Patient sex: M
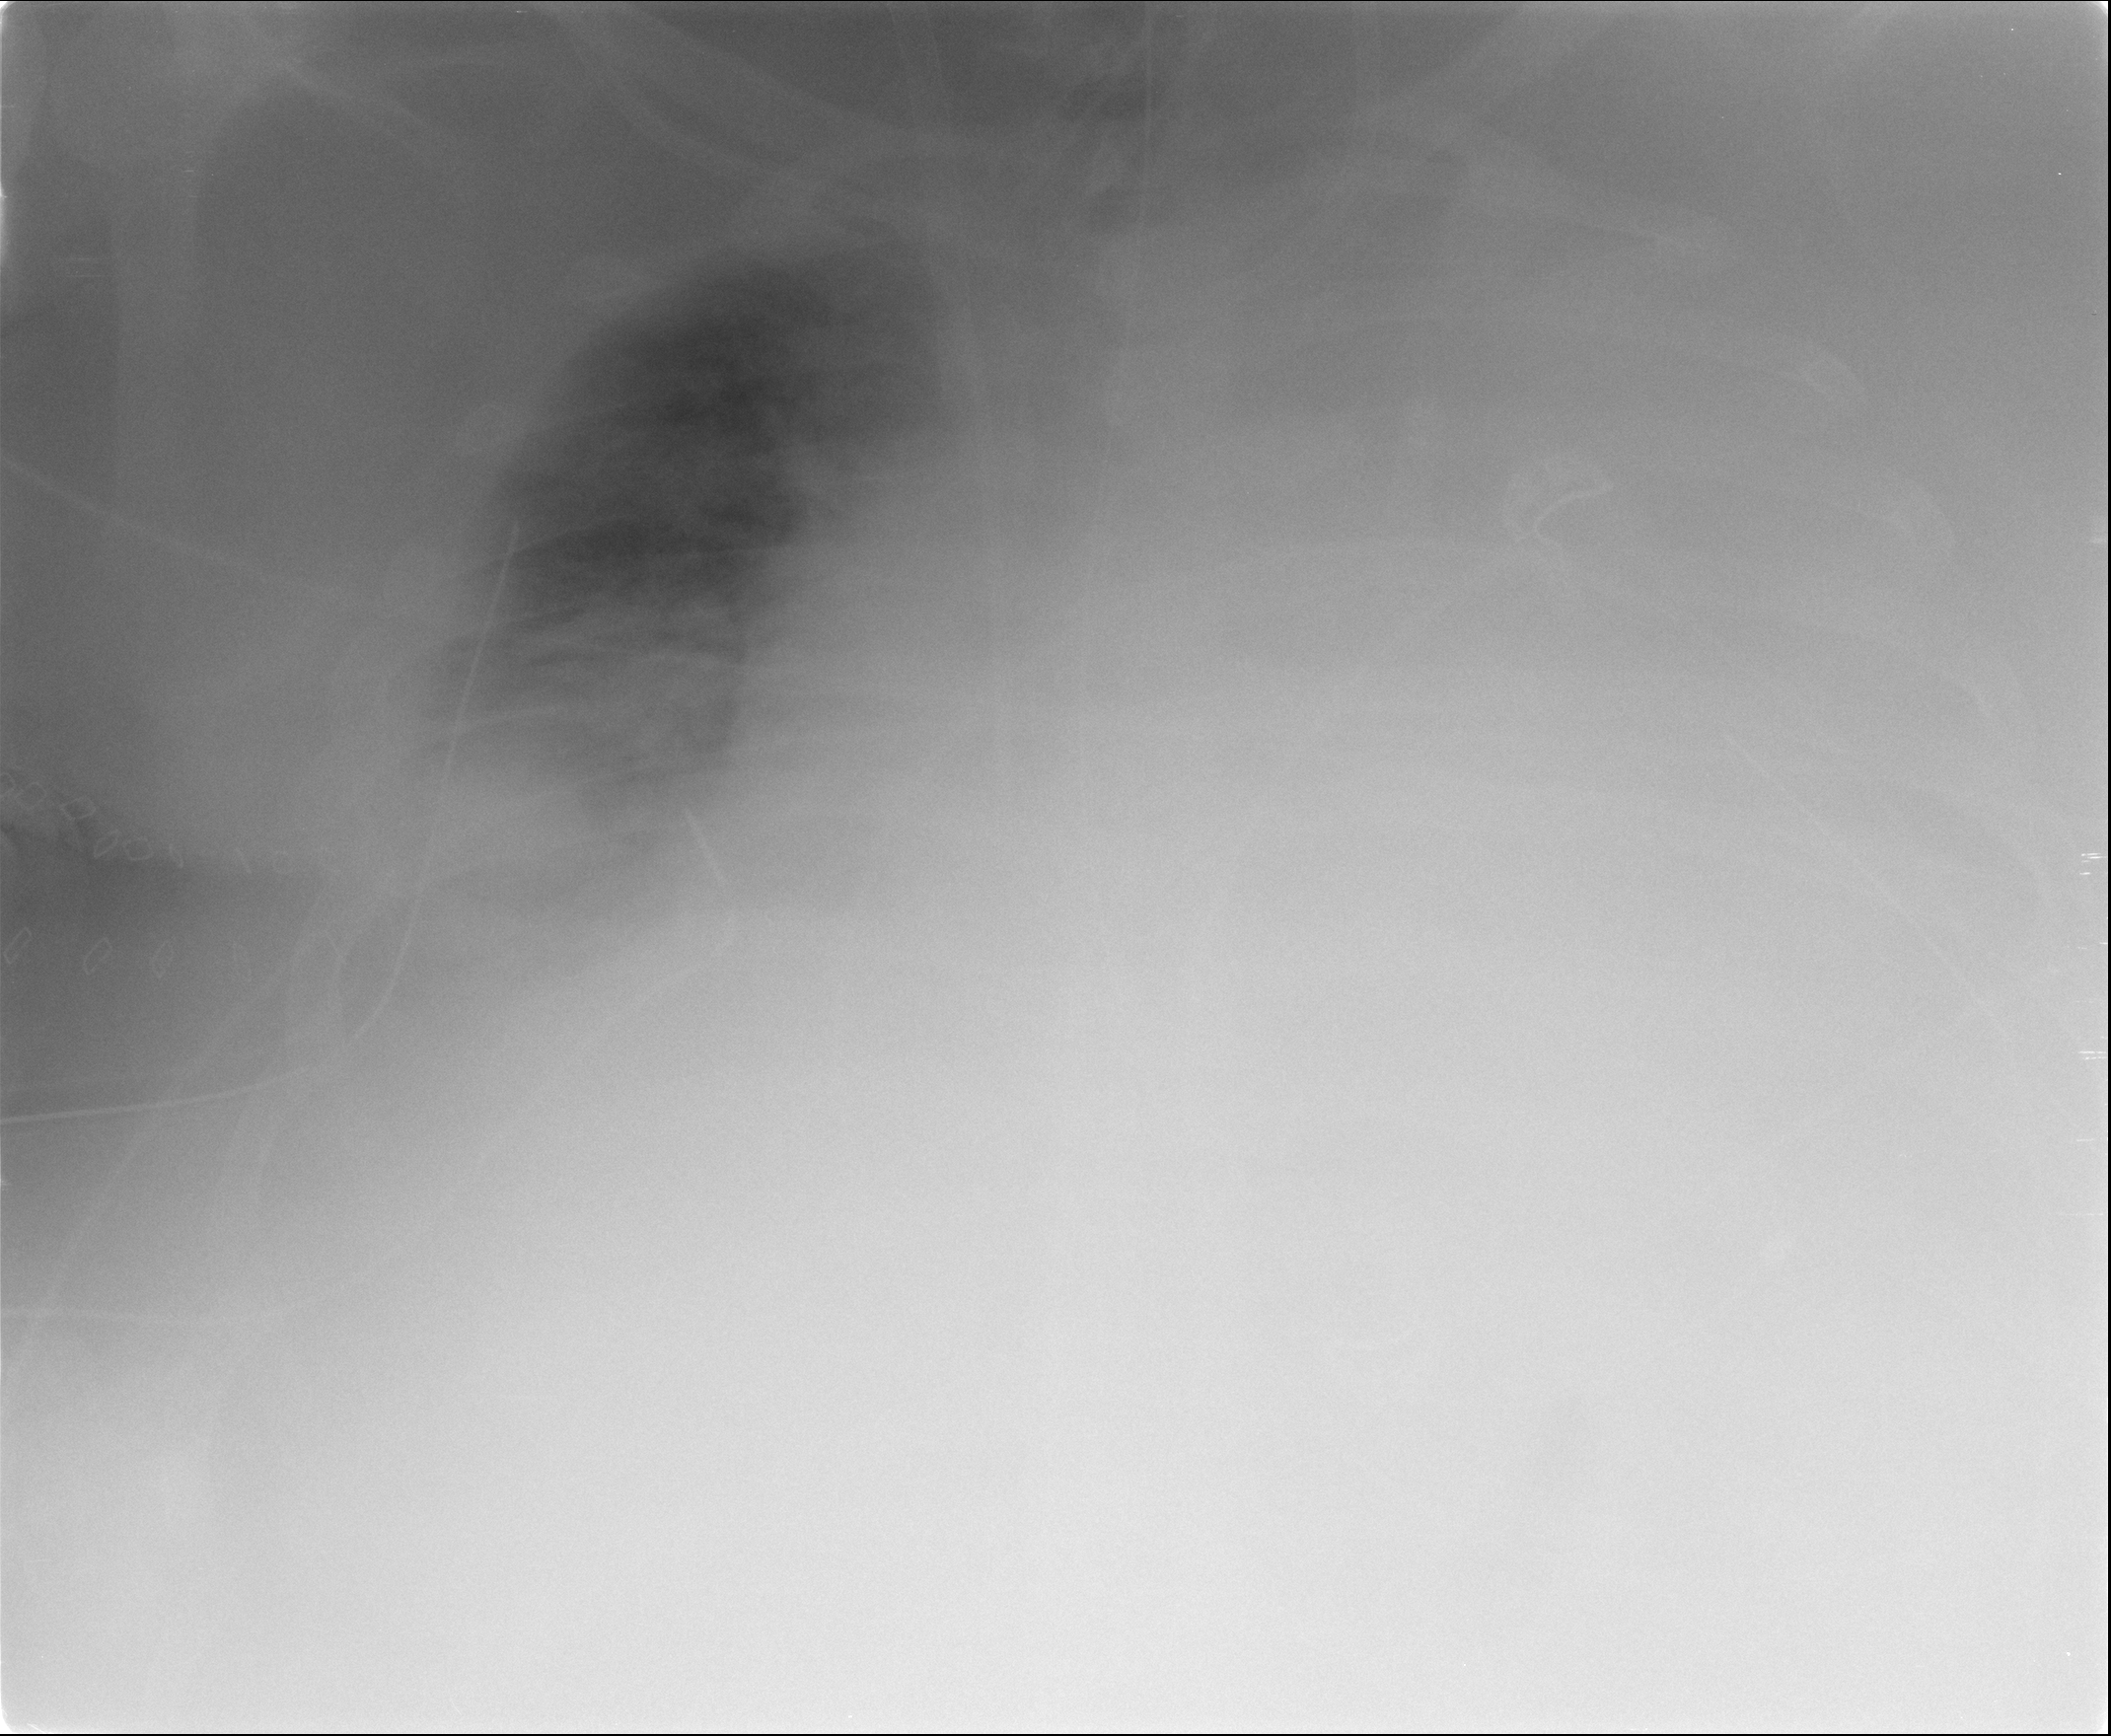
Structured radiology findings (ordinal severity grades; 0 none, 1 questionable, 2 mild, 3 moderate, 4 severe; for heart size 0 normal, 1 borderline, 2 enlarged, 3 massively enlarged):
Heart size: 2
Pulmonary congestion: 2
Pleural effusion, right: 2
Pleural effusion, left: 2
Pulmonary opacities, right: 2
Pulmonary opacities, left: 1
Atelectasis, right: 3
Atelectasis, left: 2